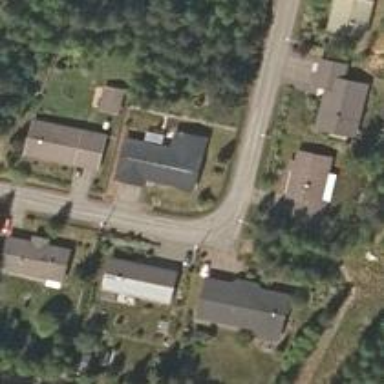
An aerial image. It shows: Residential road with asphalt surface.